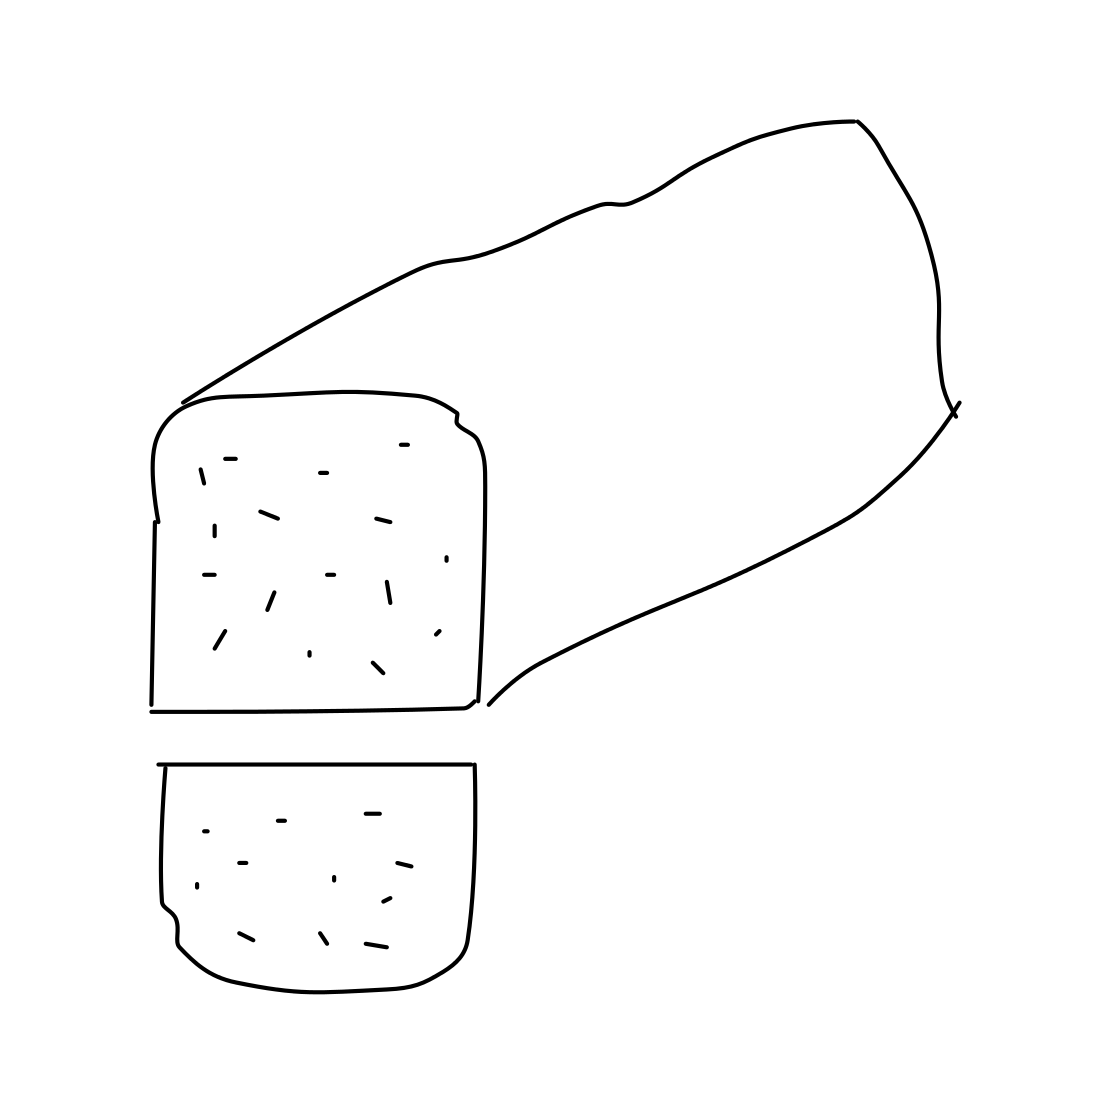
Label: bread